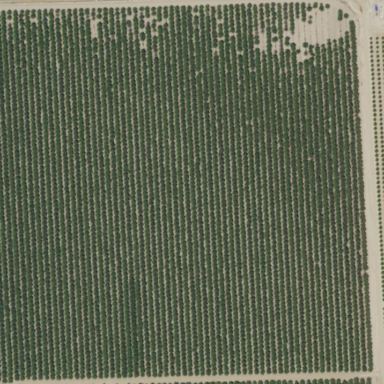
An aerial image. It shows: Almond orchard with rows of almond trees.